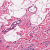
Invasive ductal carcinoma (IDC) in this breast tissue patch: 0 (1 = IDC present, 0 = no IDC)